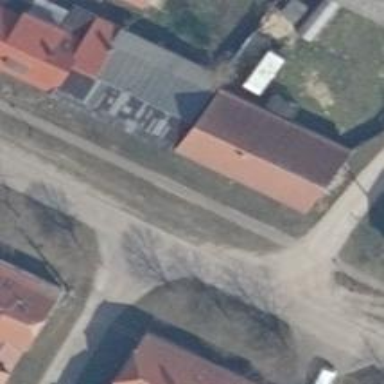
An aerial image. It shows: Residential road with concrete surface.